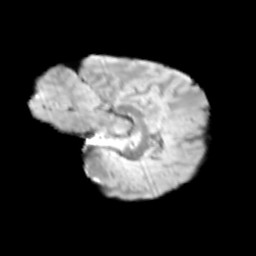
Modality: T2w
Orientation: sagittal
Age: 10
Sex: male
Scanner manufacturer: siemens
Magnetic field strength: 3 T
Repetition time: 3.8 s
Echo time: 0.07 s